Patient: sex M, age 71
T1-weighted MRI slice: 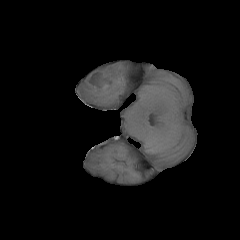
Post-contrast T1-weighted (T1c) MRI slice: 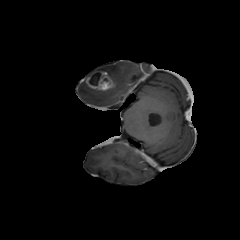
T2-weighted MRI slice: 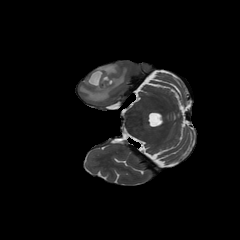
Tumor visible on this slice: yes
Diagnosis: Glioblastoma, IDH-wildtype
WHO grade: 4